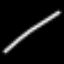
Label: line